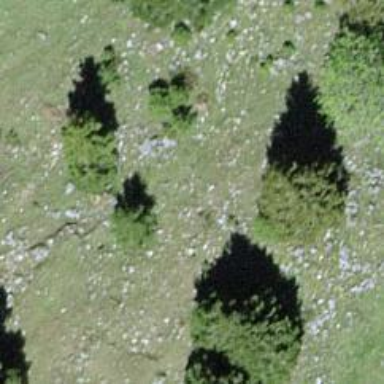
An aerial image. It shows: Needle-leaved tree in its natural environment.